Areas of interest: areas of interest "Transportation stations"
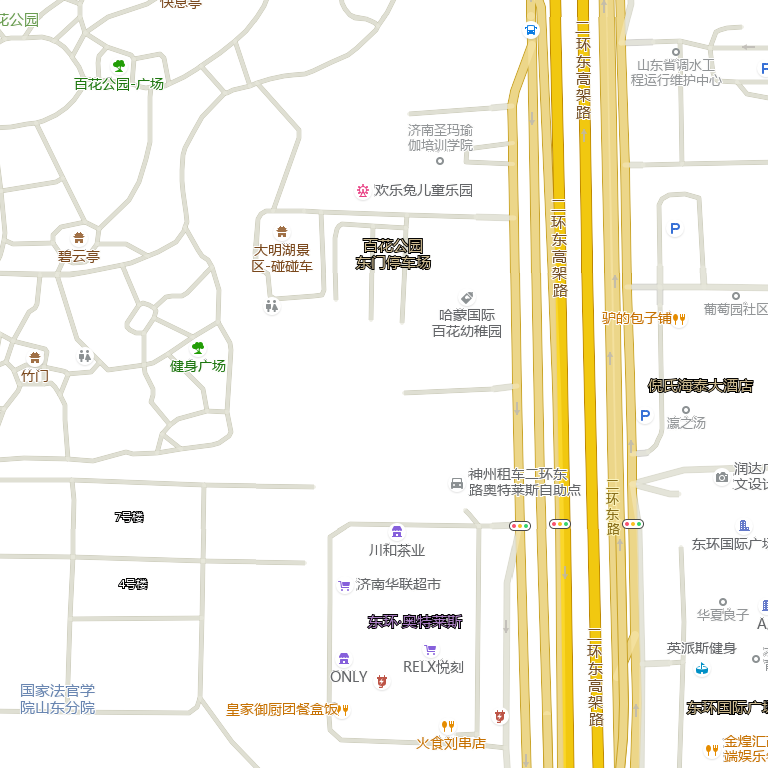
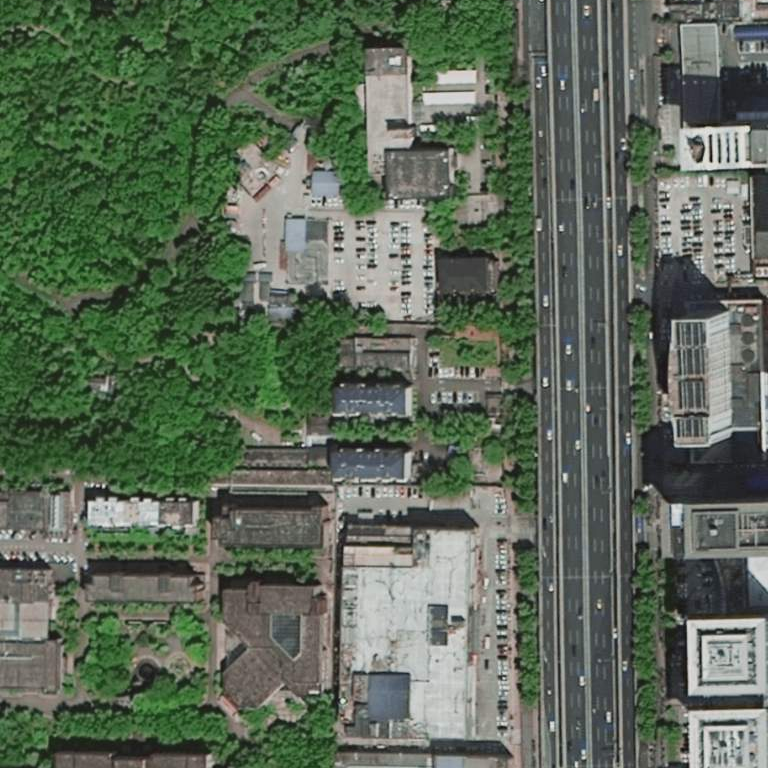